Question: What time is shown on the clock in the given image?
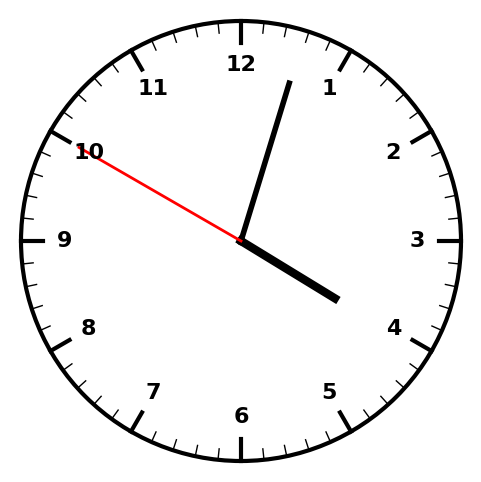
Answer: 04:02:50